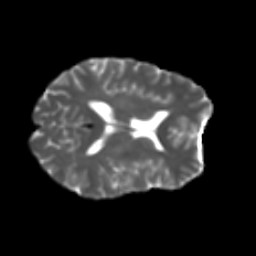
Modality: T2w
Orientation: axial
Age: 45
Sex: female
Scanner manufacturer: ge
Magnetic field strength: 3 T
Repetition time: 7.8 s
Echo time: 0.0606 s